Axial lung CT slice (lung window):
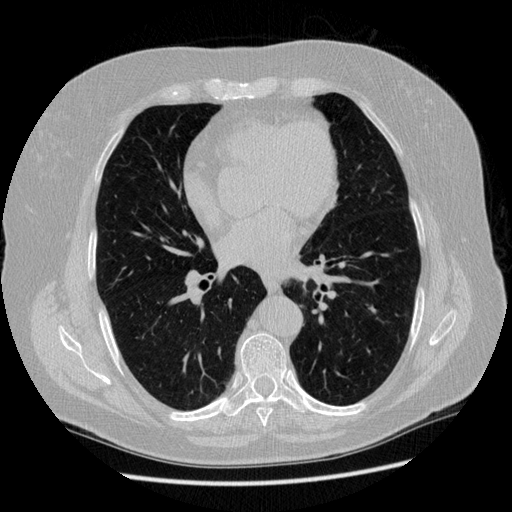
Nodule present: no